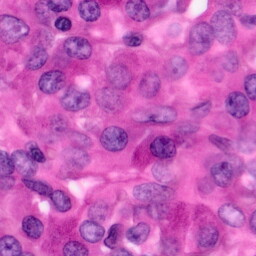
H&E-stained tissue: Pancreatic